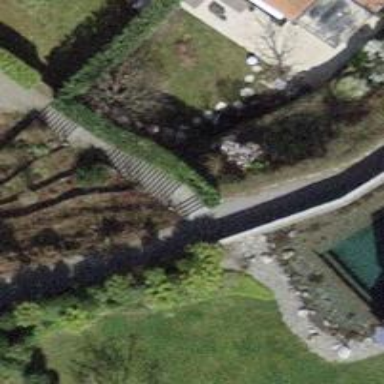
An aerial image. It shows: Road with steps.